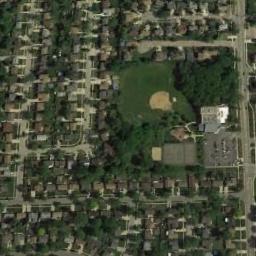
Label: baseball_diamond